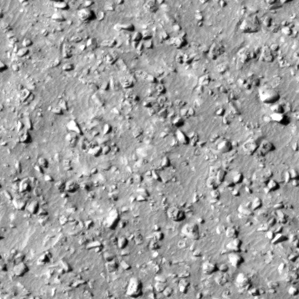
Label: non_frost